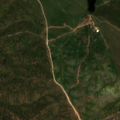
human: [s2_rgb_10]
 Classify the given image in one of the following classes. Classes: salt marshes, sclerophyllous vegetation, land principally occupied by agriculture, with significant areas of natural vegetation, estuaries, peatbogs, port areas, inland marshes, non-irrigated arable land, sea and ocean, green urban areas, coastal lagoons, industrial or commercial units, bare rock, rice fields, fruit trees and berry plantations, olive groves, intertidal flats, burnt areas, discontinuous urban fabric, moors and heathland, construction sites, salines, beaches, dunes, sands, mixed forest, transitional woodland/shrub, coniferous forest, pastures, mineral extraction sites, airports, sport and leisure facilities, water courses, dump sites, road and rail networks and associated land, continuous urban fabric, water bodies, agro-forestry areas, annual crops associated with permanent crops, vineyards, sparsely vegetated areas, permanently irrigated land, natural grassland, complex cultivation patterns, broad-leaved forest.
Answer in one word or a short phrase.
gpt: pastures, agro-forestry areas